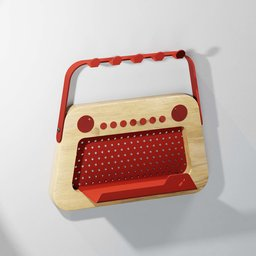
Label: appliances